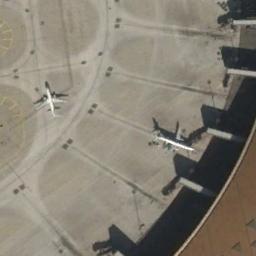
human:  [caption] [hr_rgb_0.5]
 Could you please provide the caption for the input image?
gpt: Two planes of different sizes are neatly parked next to the buildings in the airport .

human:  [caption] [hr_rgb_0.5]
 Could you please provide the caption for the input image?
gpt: One plane was parked at the departure gate and the other plane was parked in the open space .

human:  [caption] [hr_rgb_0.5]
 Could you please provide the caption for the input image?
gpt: A plane parked next to a boarding bridge and another one behind it .

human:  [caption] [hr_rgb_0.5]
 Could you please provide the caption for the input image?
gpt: Two planes are parked on the open space next to the terminal .

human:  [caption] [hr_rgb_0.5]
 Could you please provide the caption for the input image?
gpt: There are two planes on the marked ground .